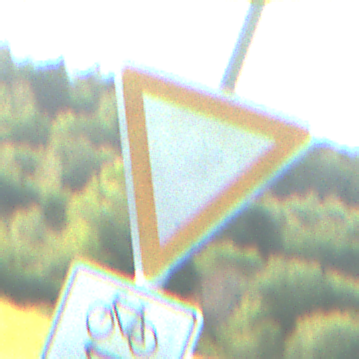
Verkehrszeichen: VorfahrtGewaehren
Zusatzzeichen unten: RichtungsangabeDurchPfeile9
Umgebung: Outdoor, Nature
Tageszeit: MorningAfternoon
Wetter: PartlyCloudy
Licht: Natural
Jahreszeit: NotSpecified
Kontrast: HighContrast